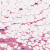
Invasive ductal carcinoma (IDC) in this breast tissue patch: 1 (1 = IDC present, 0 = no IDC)